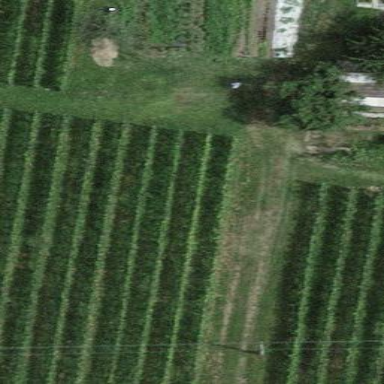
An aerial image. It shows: Vineyard.